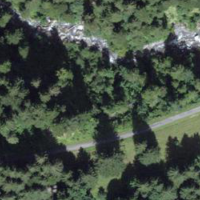
EUNIS habitat code: 43
Species observed at this site:
Petasites albus
Astrantia major
Streptopus amplexifolius